Question: I would like to display a rectangle behind a word I selected like Qt Creator does here:

I am experimenting with the example of QSyntaxHighlighter. I am able to change styles based on keyword patterns. I would like to have graphics or widgets for custom autocompletion lists.
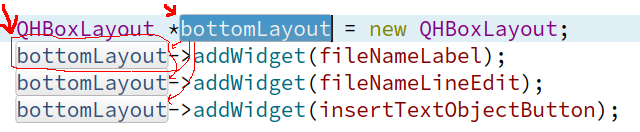
Answer: For autocompletion follow the <URL>.
The code below follows the first one, which I blatantly, unashamedly copied and integrated into the 'BackgroundHighlighter' class and 'main.cpp'.
---
This answer will contain five files within a project along with a Qt Resource File.
1. highlighter.h (Highlighter Class for Syntax)
2. highlighter.cpp
3. backgroundHighlighter.h (BackgroundHighlighter Class)
4. backgroundHighlighter.cpp
5. main.cpp
6. res.qrc (optional, not needed, you can hardcode your text)
7. res (directory) (optional)
8. |- symbols.txt (optional, you can set your own default text)
9. |- wordlist.txt (optional, copied from example but you could use your own line-delimited word list and set this in main.cpp with a QStringListModel)
Note that the implementation of the 'Highlighter' class for (1) and (2) can be found in the <URL>. I will leave its implementation as an exercise for the reader.
In calling the 'BackgroundHighlighter' class, one can pass it a file name to load text from a file. (This wasn't in the OP's specification, but was convenient to implement due to the large amount of text I wanted to test.)
Also note that I integrated the <URL> into the class.
Here's 'backgroundHighlighter.h' (3) (~45 lines, ~60 lines with completer):
'''
#ifndef BACKGROUNDHIGHLIGHTER_H
#define BACKGROUNDHIGHLIGHTER_H
#include <QtWidgets>
#include <QtGui>
// this is the file to your highlighter
#include "myhighlighter.h"
class BackgroundHighlighter : public QTextEdit
{
Q_OBJECT
public:
BackgroundHighlighter(const QString &fileName = QString(), QWidget *parent = nullptr);
void loadFile(const QString &fileName);
void setCompleter(QCompleter *completer);
QCompleter *completer() const;
protected:
void keyPressEvent(QKeyEvent *e) override;
void focusInEvent(QFocusEvent *e) override;
public slots:
void onCursorPositionChanged();
private slots:
void insertCompletion(const QString &completion);
private:
// this is your syntax highlighter
Highlighter *syntaxHighlighter;
// stores the symbol being highlighted
QString highlightSymbol;
// stores the position (front of selection) where the cursor was originally placed
int mainHighlightPosition;
// stores character formats to be used
QTextCharFormat mainFmt; // refers to format block directly under the cursor
QTextCharFormat subsidiaryFmt; // refers to the formatting blocks on matching words
QTextCharFormat defaultFmt; // refers to the default format of the **entire** document which will be used in resetting the format
void setWordFormat(const int &position, const QTextCharFormat &format);
void runHighlight();
void clearHighlights();
void highlightMatchingSymbols(const QString &symbol);
// completer, copied from example
QString textUnderCursor() const;
QCompleter *c;
};
#endif // BACKGROUNDHIGHLIGHTER_H
'''
And here's 'backgroundHighlighter.cpp' (4) (~160 lines, ~250 lines with completer):
'''
#include "backgroundhighlighter.h"
#include <QDebug>
// constructor
BackgroundHighlighter::BackgroundHighlighter(const QString &fileName, QWidget *parent) :
QTextEdit(parent)
{
// I like Monaco
setFont(QFont("Monaco"));
setMinimumSize(QSize(500, 200));
// load initial text from a file OR from a hardcoded default
if (!fileName.isEmpty())
loadFile(fileName);
else
{
QString defaultText = "This is a default text implemented by "
"a stackoverflow user. Please upvote the answer "
"at https://stackoverflow.com/a/533<PHONE>.";
setPlainText(defaultText);
}
// set the highlighter here
QTextDocument *doc = document();
syntaxHighlighter = new Highlighter(doc);
// TODO change brush/colours to match theme
mainFmt.setBackground(Qt::yellow);
subsidiaryFmt.setBackground(Qt::lightGray);
defaultFmt.setBackground(Qt::white);
// connect the signal to our handler
connect(this, &QTextEdit::cursorPositionChanged, this, &BackgroundHighlighter::onCursorPositionChanged);
}
// convenience function for reading a file
void BackgroundHighlighter::loadFile(const QString &fileName)
{
QFile file(fileName);
if (!file.open(QIODevice::ReadOnly))
return;
// the file could be in Plain Text OR Html
setText(file.readAll());
}
void BackgroundHighlighter::setCompleter(QCompleter *completer)
{
if (c)
QObject::disconnect(c, 0, this, 0);
c = completer;
if (!c)
return;
c->setWidget(this);
c->setCompletionMode(QCompleter::PopupCompletion);
c->setCaseSensitivity(Qt::CaseInsensitive);
QObject::connect(c, SIGNAL(activated(QString)),
this, SLOT(insertCompletion(QString)));
}
QCompleter *BackgroundHighlighter::completer() const
{
return c;
}
void BackgroundHighlighter::keyPressEvent(QKeyEvent *e)
{
if (c && c->popup()->isVisible()) {
// The following keys are forwarded by the completer to the widget
switch (e->key()) {
case Qt::Key_Enter:
case Qt::Key_Return:
case Qt::Key_Escape:
case Qt::Key_Tab:
case Qt::Key_Backtab:
e->ignore();
return; // let the completer do default behavior
default:
break;
}
}
bool isShortcut = ((e->modifiers() & Qt::ControlModifier) && e->key() == Qt::Key_E); // CTRL+E
if (!c || !isShortcut) // do not process the shortcut when we have a completer
QTextEdit::keyPressEvent(e);
const bool ctrlOrShift = e->modifiers() & (Qt::ControlModifier | Qt::ShiftModifier);
if (!c || (ctrlOrShift && e->text().isEmpty()))
return;
static QString eow("~!@#$%^&*()_+{}|:"<>?,./;'[]\-="); // end of word
bool hasModifier = (e->modifiers() != Qt::NoModifier) && !ctrlOrShift;
QString completionPrefix = textUnderCursor();
if (!isShortcut && (hasModifier || e->text().isEmpty()|| completionPrefix.length() < 3
|| eow.contains(e->text().right(1)))) {
c->popup()->hide();
return;
}
if (completionPrefix != c->completionPrefix()) {
c->setCompletionPrefix(completionPrefix);
c->popup()->setCurrentIndex(c->completionModel()->index(0, 0));
}
QRect cr = cursorRect();
cr.setWidth(c->popup()->sizeHintForColumn(0)
+ c->popup()->verticalScrollBar()->sizeHint().width());
c->complete(cr); // pop it up!
}
void BackgroundHighlighter::focusInEvent(QFocusEvent *e)
{
if (c)
c->setWidget(this);
QTextEdit::focusInEvent(e);
}
// convenience function for setting a 'charFmt' at a 'position'
void BackgroundHighlighter::setWordFormat(const int &position, const QTextCharFormat &charFmt)
{
QTextCursor cursor = textCursor();
cursor.setPosition(position);
cursor.select(QTextCursor::WordUnderCursor);
cursor.setCharFormat(charFmt);
}
// this will handle the 'QTextEdit::cursorPositionChanged()' signal
void BackgroundHighlighter::onCursorPositionChanged()
{
// if cursor landed on different format, the 'currentCharFormat' will be changed
// we need to change it back to white
setCurrentCharFormat(defaultFmt);
// this is the function you're looking for
runHighlight();
}
void BackgroundHighlighter::insertCompletion(const QString &completion)
{
if (c->widget() != this)
return;
QTextCursor tc = textCursor();
int extra = completion.length() - c->completionPrefix().length();
tc.movePosition(QTextCursor::Left);
tc.movePosition(QTextCursor::EndOfWord);
tc.insertText(completion.right(extra));
setTextCursor(tc);
}
QString BackgroundHighlighter::textUnderCursor() const
{
QTextCursor tc = textCursor();
tc.select(QTextCursor::WordUnderCursor);
return tc.selectedText();
}
/**
* BRIEF
* Check if new highlighting is needed
* Clear previous highlights
* Check if the word under the cursor is a symbol (i.e. matches ^[A-Za-z0-9_]+$)
* Highlight all relevant symbols
*/
void BackgroundHighlighter::runHighlight()
{
// retrieve cursor
QTextCursor cursor = textCursor();
// retrieve word under cursor
cursor.select(QTextCursor::WordUnderCursor);
QString wordUnder = cursor.selectedText();
qDebug() << "Word Under Cursor:" << wordUnder;
// get front of cursor, used later for storing in 'highlightPositions' or 'mainHighlightPosition'
int cursorFront = cursor.selectionStart();
// if the word under cursor is the same, then save time
// by skipping the process
if (wordUnder == highlightSymbol)
{
// switch formats
setWordFormat(mainHighlightPosition, subsidiaryFmt); // change previous main to subsidiary
setWordFormat(cursorFront, mainFmt); // change position under cursor to main
// update main position
mainHighlightPosition = cursorFront;
// jump the gun
return;
}
// clear previous highlights
if (mainHighlightPosition != -1)
clearHighlights();
// check if selected word is a symbol
if (!wordUnder.contains(QRegularExpression("^[A-Za-z0-9_]+$")))
{
qDebug() << wordUnder << "is not a symbol!";
return;
}
// set the highlight symbol
highlightSymbol = wordUnder;
// store the cursor position to check later
mainHighlightPosition = cursorFront;
// highlight all relevant symbols
highlightMatchingSymbols(wordUnder);
qDebug() << "Highlight done
";
}
// clear previously highlights
void BackgroundHighlighter::clearHighlights()
{
QTextCursor cursor = textCursor();
// wipe the ENTIRE document with the default background, this should be REALLY fast
// WARNING: this may have unintended consequences if you have other backgrounds you want to keep
cursor.select(QTextCursor::Document);
cursor.setCharFormat(defaultFmt);
// reset variables
mainHighlightPosition = -1;
highlightSymbol.clear();
}
// highlight all matching symbols
void BackgroundHighlighter::highlightMatchingSymbols(const QString &symbol)
{
// highlight background of congruent symbols
QString docText = toPlainText();
// use a regex with \b to look for standalone symbols
QRegularExpression regexp("\b" + symbol + "\b");
// loop through all matches in the text
int matchPosition = docText.indexOf(regexp);
while (matchPosition != -1)
{
// if the position
setWordFormat(matchPosition, matchPosition == mainHighlightPosition ? mainFmt : subsidiaryFmt);
// find next match
matchPosition = docText.indexOf(regexp, matchPosition + 1);
}
}
'''
Finally, here's 'main.cpp' (5) (~10 lines, ~45 lines with completer)
'''
#include <QApplication>
#include <backgroundhighlighter.h>
QAbstractItemModel *modelFromFile(const QString& fileName, QCompleter *completer)
{
QFile file(fileName);
if (!file.open(QFile::ReadOnly))
return new QStringListModel(completer);
#ifndef QT_NO_CURSOR
QApplication::setOverrideCursor(QCursor(Qt::WaitCursor));
#endif
QStringList words;
while (!file.atEnd()) {
QByteArray line = file.readLine();
if (!line.isEmpty())
words << line.trimmed();
}
#ifndef QT_NO_CURSOR
QApplication::restoreOverrideCursor();
#endif
return new QStringListModel(words, completer);
}
int main(int argc, char *argv[]) {
QApplication a(argc, argv);
BackgroundHighlighter bh(":/res/symbols.txt");
QCompleter *completer = new QCompleter();
completer->setModel(modelFromFile(":/res/wordlist.txt", completer));
// use this and comment the above if you don't have or don't want to use wordlist.txt
// QStringListModel *model = new QStringListModel(QStringList() << "aaaaaaa" << "aaaaab" << "aaaabb" << "aaacccc",
completer);
// completer->setModel(model);
completer->setModelSorting(QCompleter::CaseInsensitivelySortedModel);
completer->setCaseSensitivity(Qt::CaseInsensitive);
completer->setWrapAround(false);
bh.setCompleter(completer);
bh.show();
return a.exec();
}
'''
In 'res.qrc' add a '/' prefix and add files ('res/symbols.txt', 'res/wordlist.txt') from the 'res/' subdirectory.
I have tested with a 'symbols.txt' file resembling
'''
symbol1 symbol2 symbol3 symbol4 symbol5
symbol1 symbol2 symbol3 symbol4 symbol5
symbol1 symbol2 symbol3 symbol4 symbol5
// ... ditto 500 lines
'''
It takes about 1 second, which probably isn't ideal (100ms is probably more ideal).
However, you might want to watch over for the line count as it grows. With the same text file at 1000 lines, the program will start to take approx. 3 seconds for highlighting.
Note that... I haven't optimised it . There could possibly be a better implementation which . This is just a suggestion. How to implement it I don't know.
---
- <URL>'